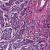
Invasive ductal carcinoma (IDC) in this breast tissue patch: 1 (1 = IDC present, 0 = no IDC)